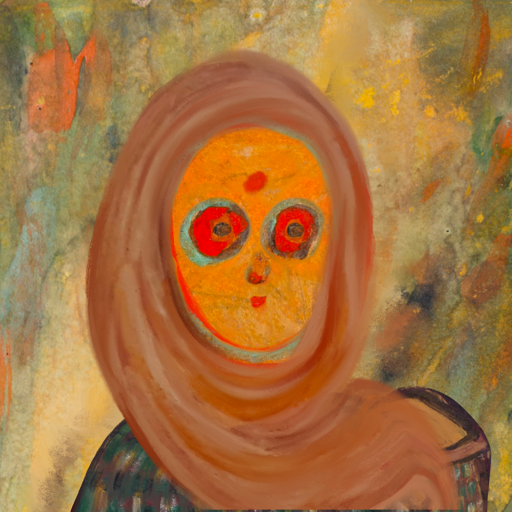
Background: Comrade, Head And Neck Front: Sisters, Face Front: Sisters, Bust: After_Raid, Hair Front: Sisters, Head Accessory: Pious_Lady_Scarf, Second Necklace: Blank, Necklace: Blank, Baby: Blank